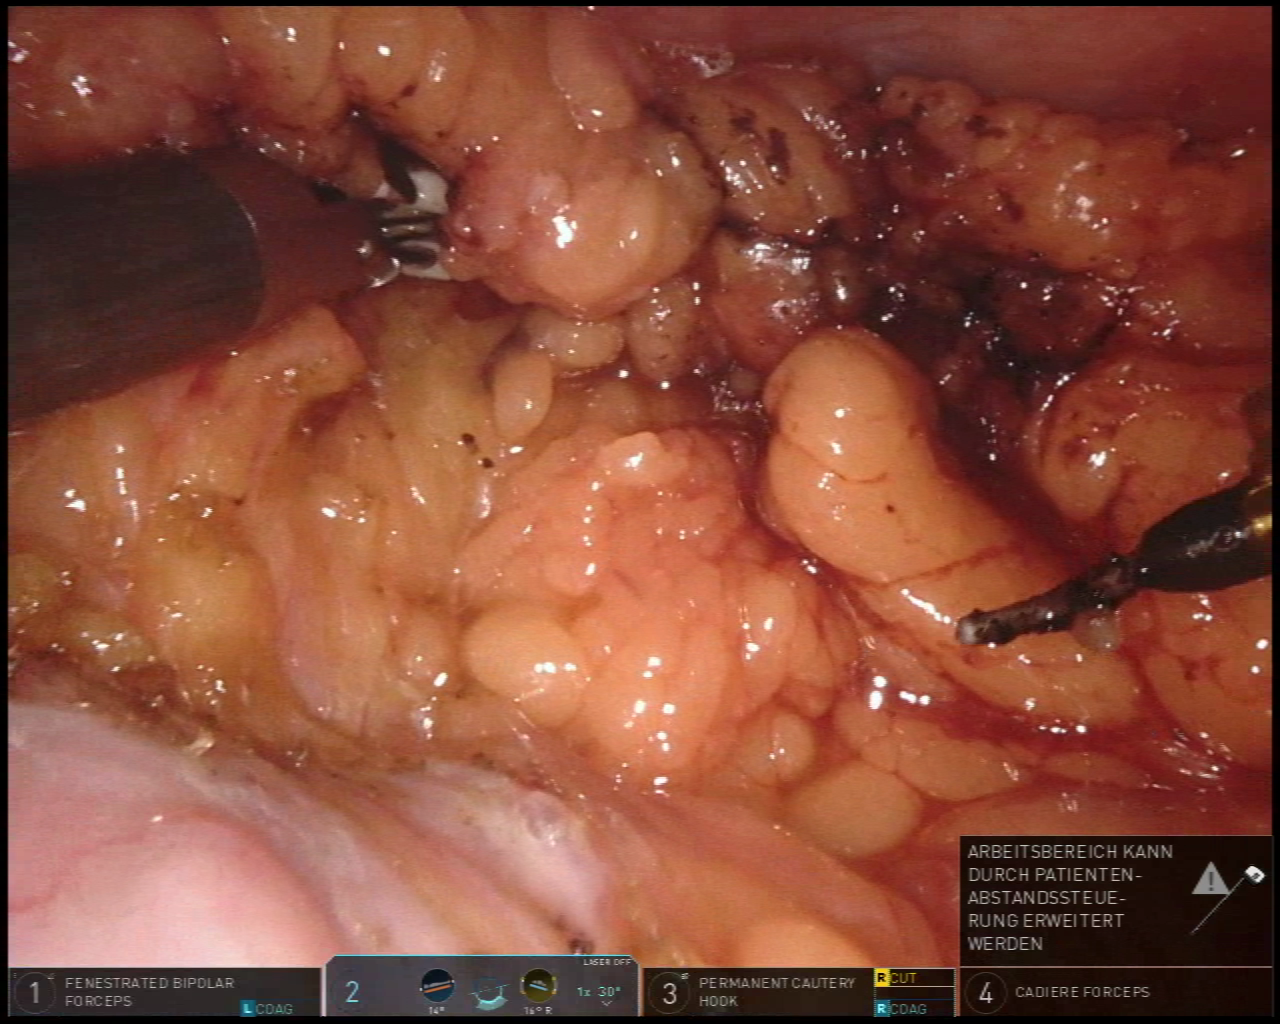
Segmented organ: abdominal_wall
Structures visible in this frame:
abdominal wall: yes
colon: yes
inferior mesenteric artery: no
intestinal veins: no
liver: no
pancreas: no
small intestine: no
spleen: no
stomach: no
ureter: no
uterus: no
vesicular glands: no